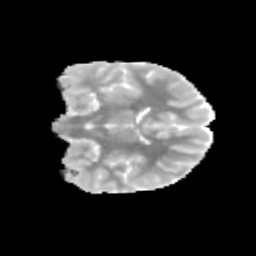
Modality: MD
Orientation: coronal
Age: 12
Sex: male
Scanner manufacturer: siemens
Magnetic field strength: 3 T
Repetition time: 3.8 s
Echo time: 0.07 s